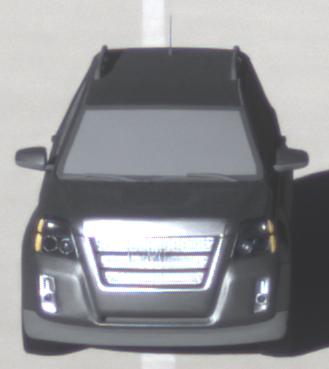
Make: GMC
Model: Terrain
Detailed model: Gen. 1
Model produced from: 2009
Model produced until: 2017
Doors: 5
Color: gray
Road condition: dry road
Daytime: sunrise or sunset
Contrast: medium contrast